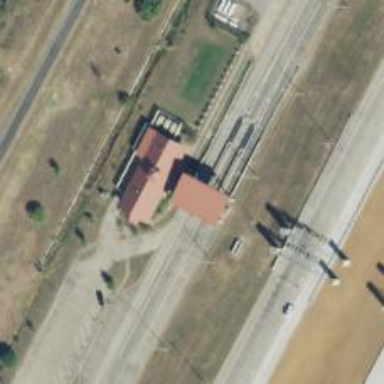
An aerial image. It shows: Toll gantry on the road.